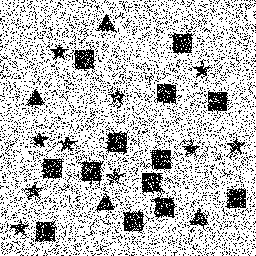
Squares: 13
Triangles: 4
Stars: 10
Total shapes: 27